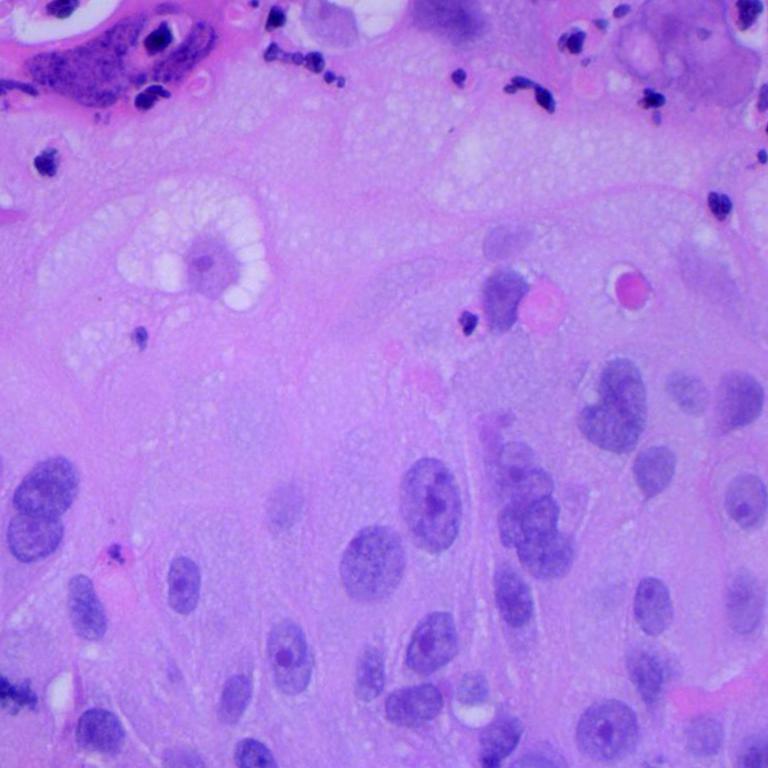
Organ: lung
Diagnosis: squamous carcinomas